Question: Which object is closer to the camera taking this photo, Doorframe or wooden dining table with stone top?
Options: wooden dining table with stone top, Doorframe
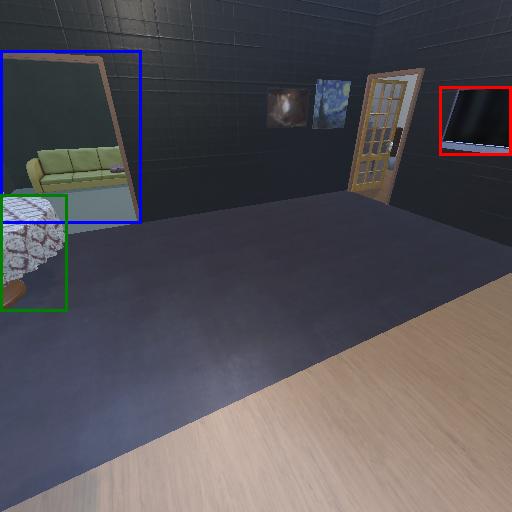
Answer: wooden dining table with stone top